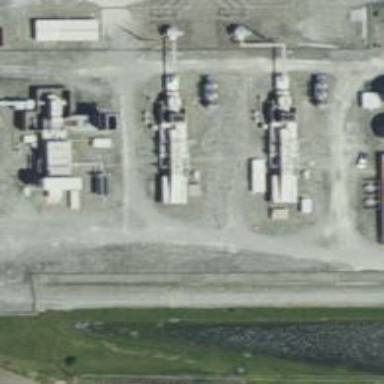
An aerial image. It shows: Gas turbine generator.